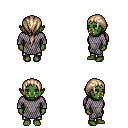
a pixel art fantasy rpg character, female body template, orc, green skin, chain mail, metal pants, white blonde ponytail hairstyle, four views (front, back, left, right), 2x2 character sprite sheet, small pixel art, hard edges, no anti-aliasing